Field crop: tomato
Growth stage: 1
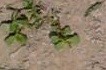
Species: portulaca